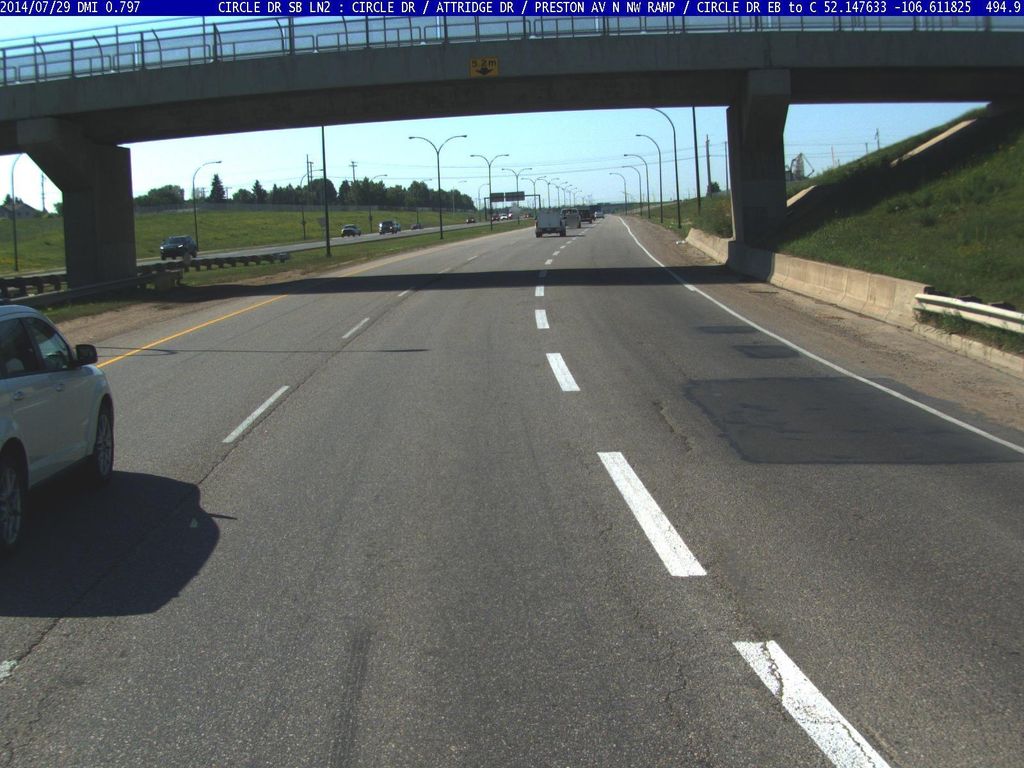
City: saskatoon